Brain MRI, t2w sequence, axial 2D slice.
Patient: age 40, sex F, weight 78 kg, height 1.78 m
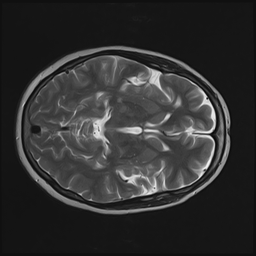